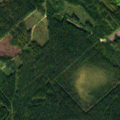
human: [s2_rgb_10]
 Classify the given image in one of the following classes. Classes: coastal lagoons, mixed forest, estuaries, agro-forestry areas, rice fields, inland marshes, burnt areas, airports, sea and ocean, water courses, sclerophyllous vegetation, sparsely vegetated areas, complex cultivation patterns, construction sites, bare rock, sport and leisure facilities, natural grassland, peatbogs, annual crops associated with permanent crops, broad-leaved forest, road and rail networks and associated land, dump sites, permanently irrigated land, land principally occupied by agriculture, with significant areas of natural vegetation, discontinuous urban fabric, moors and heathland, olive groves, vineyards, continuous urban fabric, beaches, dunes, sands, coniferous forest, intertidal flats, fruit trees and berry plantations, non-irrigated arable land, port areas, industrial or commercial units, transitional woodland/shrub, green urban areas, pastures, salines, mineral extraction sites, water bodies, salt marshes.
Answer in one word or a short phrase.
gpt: coniferous forest, mixed forest